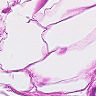
Metastatic tissue present: no